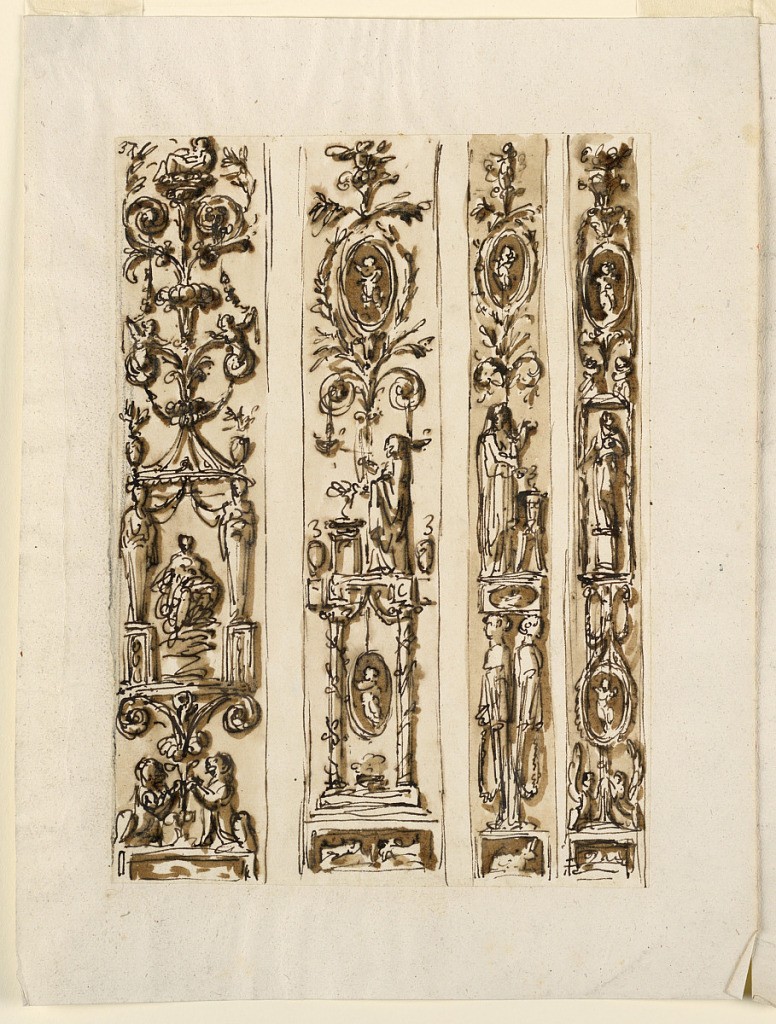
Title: Design for the Decoration of Four Pilaster Strips
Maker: Giuseppe Barberi, Italian, 1746–1809
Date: ca. 1790
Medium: Pen and brown ink, brush and brown wash on lined off-white laid paper
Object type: Drawing
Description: One beside the other, separated by empty strips. Each decoration follows the scheme of the candelabrum, starting below from a box-like base. The first two strips are of a greater width than the last ones. Left row: two crouching lions support the stem of a palmette flower above which rises a pavillion with a goddess inside sitting upon clouds. A plant candelabrum springs from the roof of the pavilion. Charcoal lines are at the left edge. Second row: Two fighting animals are represented at the base. Above is a plant candelabrum, with an ovoidal medallion with a figure in the center. Third row: A rabbit is represented at the base. Two female gaines are shown in profile; they support a base upon which stands a woman performing a sacrifice. Above similar to the second row. Fourth row: Two crouching sphinxes support a stem, in whose center is an ovoidal medallion with a figure, which supports a niche in which a statue stands. ABove are candelabrum motifts with another medallion and two sitting children.